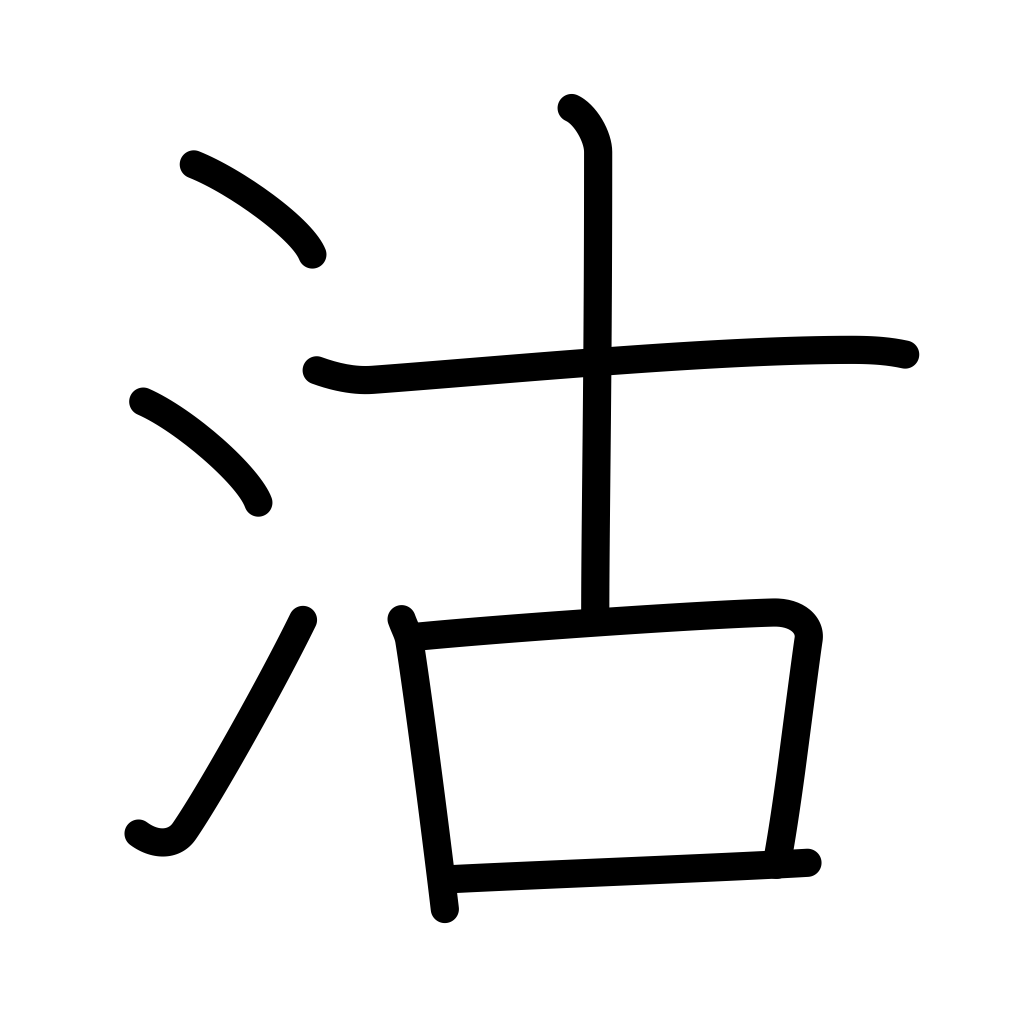
Meaning: price, buying & selling